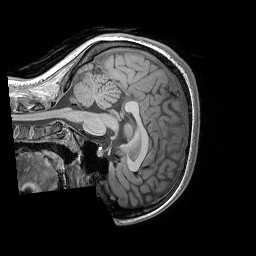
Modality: T1w
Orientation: sagittal
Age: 19
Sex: female
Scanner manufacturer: siemens
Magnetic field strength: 3 T
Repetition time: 1.9 s
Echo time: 0.00302 s